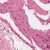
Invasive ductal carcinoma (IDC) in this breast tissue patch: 0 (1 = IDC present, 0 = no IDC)